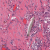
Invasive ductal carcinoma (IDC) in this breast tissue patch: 0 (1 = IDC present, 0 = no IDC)